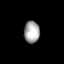
Tissue: lung
Cell type: Epithelial cells
Senescence score: 0.14
Nuclear area (px): 336
Mean DAPI intensity: 166.405